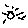
Label: sun